Question: Is there any real help out there on how to extend the aloha editor?
What I am trying to do is extend their floating menu- I want to add a drop down list with custom fields.
For instance, if a user selects a custom field then a label is added into the html and something like: '<special_field>' appears inside the content editable.
my code for the initialization part of the plugin so far...
'''
EXAMPLE.Product.init = function() {
var that = this;
// floating menu "Insert template field"-button
var insertButton = new GENTICS.Aloha.ui.Button({
label: 'template field',
'size': 'small',
'onclick': function() {
that.insertfield();
},
'tooltip': this.i18n('button.insertfield'),
'toggle': false
});
GENTICS.Aloha.FloatingMenu.addButton(
'GENTICS.Aloha.continuoustext',
insertButton,
GENTICS.Aloha.i18n(GENTICS.Aloha, 'floatingmenu.tab.insert'),
2
);
// product scope & product attribute field
GENTICS.Aloha.FloatingMenu.createScope(this.getUID('product'), 'GENTICS.Aloha.global');
this.productField = new GENTICS.Aloha.ui.AttributeField();
//style for the drop down that appears when user searches for a fieldname
this.productField.setTemplate('<span><b>{name}</b>' +
'<br class="clear" /><i>{type}</i></span>');
// set the type of field that are allowed to be visible of field search
this.productField.setObjectTypeFilter(['specialfield','systemfield']);
this.productField.setDisplayField('name');
GENTICS.Aloha.FloatingMenu.addButton(
this.getUID('product'),
this.productField,
this.i18n('floatingmenu.tab.specialfield'),
1
);
// handle event as soon as a product block is clicked
GENTICS.Aloha.EventRegistry.subscribe(GENTICS.Aloha, 'selectionChanged', function(event, rangeObject) {
var foundMarkup = that.findProduct(rangeObject);
jQuery('.product-selected').removeClass('product-selected');
if (foundMarkup.length != 0) {
GENTICS.Aloha.FloatingMenu.setScope(that.getUID('product'));
that.productField.setTargetObject(foundMarkup, 'data-field-name');
foundMarkup.addClass('product-selected');
}
// re-layout the Floating Menu
GENTICS.Aloha.FloatingMenu.doLayout();
});
GENTICS.Aloha.EventRegistry.subscribe(
GENTICS.Aloha,
"editableDeactivated",
function(jEvent, aEvent) {
jQuery('.product-selected').removeClass('product-selected');
}
);
'''
This only adds one field to the editor, then I must click on the field itself to change it to the correct field type.
'''
/**
* insert a template field at the cursor position
*/
function SetupButton(button) {
var scope = 'GENTICS.Aloha.continuoustext';
var definefield = '<label class="ui-specialfield" data-field-name="{0}" data-field-type="{1}" contentEditable="false">[{2}]</label>';
// floating menu "Insert template field"-button
var insertButton = new GENTICS.Aloha.ui.Button({
label: button.Name.substring(0, 11), //truncate fields to enable easy viewing for now
size: 'small',
onclick: function() {
console.debug(" field: " + button);
var range = GENTICS.Aloha.Selection.getRangeObject();
definefield = definefield.replace("{0}", button.Name);
definefield = definefield.replace("{1}", button.Type);
definefield = definefield.replace("{2}", button.Name);
var newTemplate = jQuery(definefield);
GENTICS.Utils.Dom.insertIntoDOM(newTemplate, range, jQuery(GENTICS.Aloha.activeEditable.obj));
range.startContainer = range.endContainer = newTemplate.contents().get(0);
range.select();
},
tooltip: button.Name,
toggle: false
});
switch (button.Type) {
case "sfield":
GENTICS.Aloha.FloatingMenu.addButton(scope, insertButton, button.Type, 1);
break;
case "pfield":
GENTICS.Aloha.FloatingMenu.addButton(scope, insertButton, button.Type, 1);
break;
case "afield":
GENTICS.Aloha.FloatingMenu.addButton(scope, insertButton, button.Type, 1);
break;
case "cfield":
GENTICS.Aloha.FloatingMenu.addButton(scope, insertButton, button.Type, 1);
break;
default:
break;
}
}
'''
I will look into your code reply as soon as I can with updated code...
As you can see the buttons overflow...
something else you may notice is the pin cannot be seen clearly if there are many tabs...

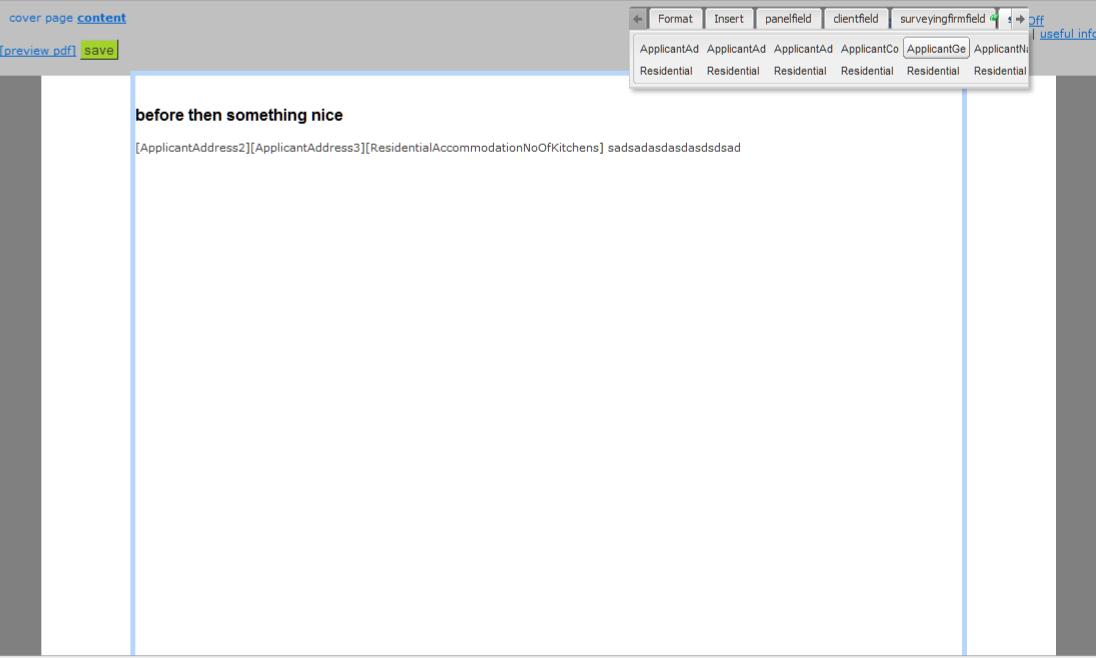
Answer: Hej,
if you want to add a dropdown with custom contents you may want to try the MultisplitButton (this is the kind of input element used to apply h1, h2, h3 and so on). The MultisplitButton along with inserting contents into an editable is covered in the Product plugin (<URL> which also contains a demo.
All guides are currently located at <URL>.